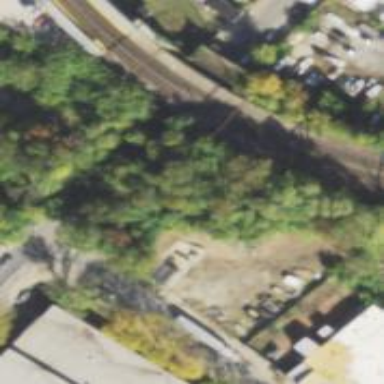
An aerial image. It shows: Abandoned railway bridge.